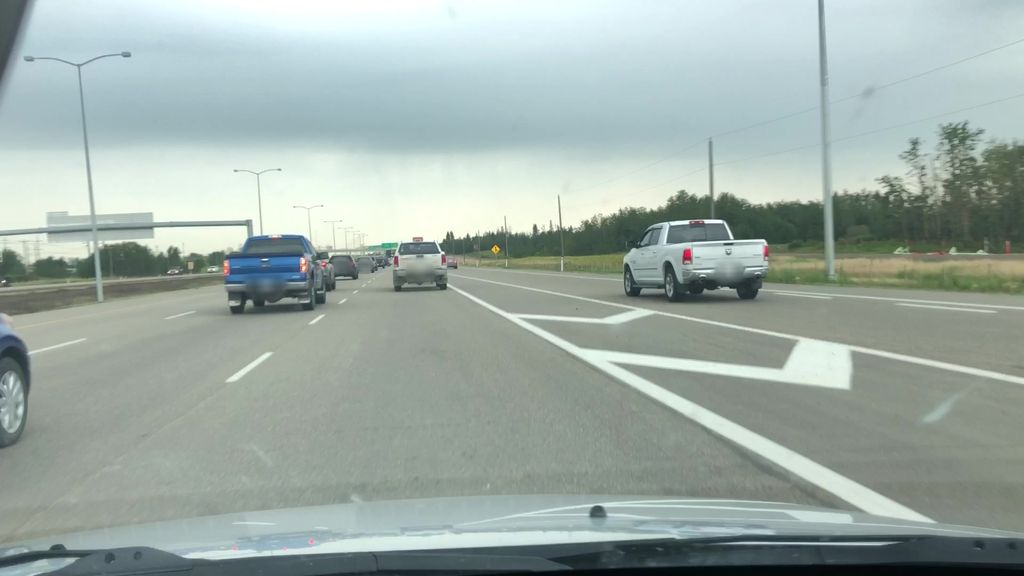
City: edmonton